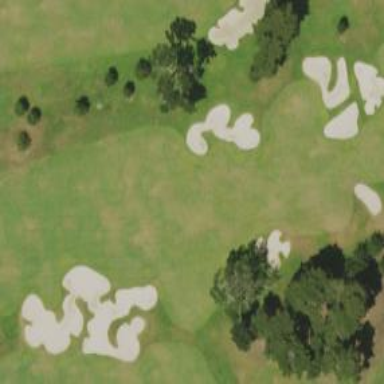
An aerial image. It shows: Golf hole.